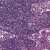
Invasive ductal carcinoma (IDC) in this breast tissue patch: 0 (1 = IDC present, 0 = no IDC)